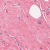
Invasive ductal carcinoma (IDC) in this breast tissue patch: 0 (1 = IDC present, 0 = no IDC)